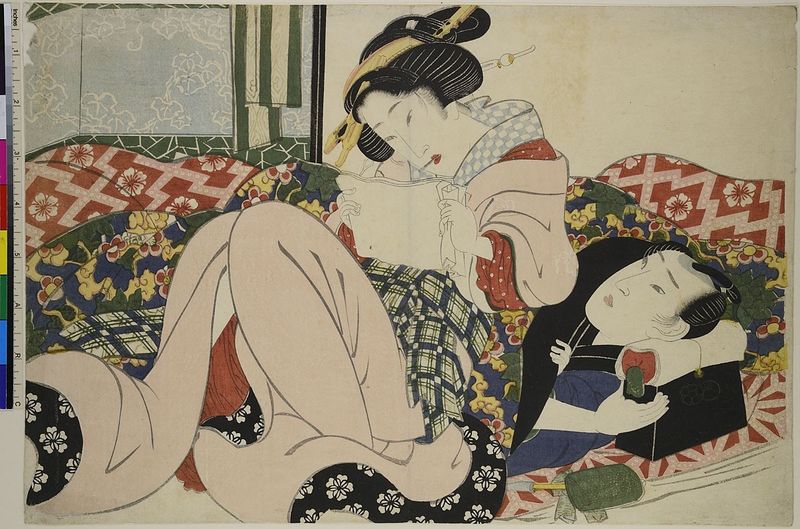
Titel: Frau liest sitzend vor dem liegenden Mann
Künstler: Keisai Eisen
Standort: Hamburg
Institution: Museum für Kunst und Gewerbe Hamburg
Schlagwörter: mann, aquarell, frau, muster, figur, stoff, holzschnitt, japan, papier, grafik, tapete, lesen, schlafzimmer, geisha, druckgraphik, druckgrafik, liebespaar, liebende, zeit, gewebe, farbholzschnitt, kimono, edo, reproduktionen, druckerzeugnisse, ukiyo